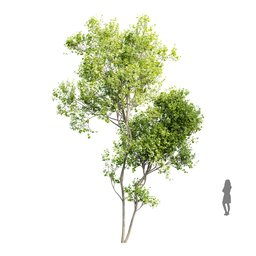
Label: nature